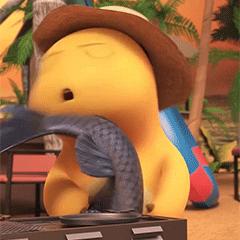
Label: nailong